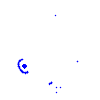
Particle: pion